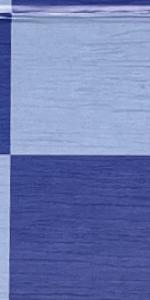
Label: Empty